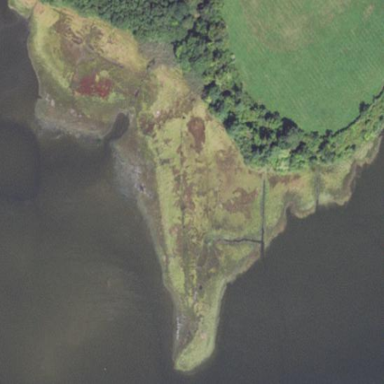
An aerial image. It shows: Tidal wetland characterized by saltmarsh vegetation.